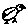
Label: bird